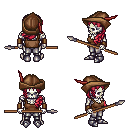
a pixel art fantasy rpg character, male body template, skeleton, brown pirate shirt, metal pants, ruby red left-swept hairstyle, leather cap, leather bracers, metal boots, spear, four views (front, back, left, right), 2x2 character sprite sheet, small pixel art, hard edges, no anti-aliasing